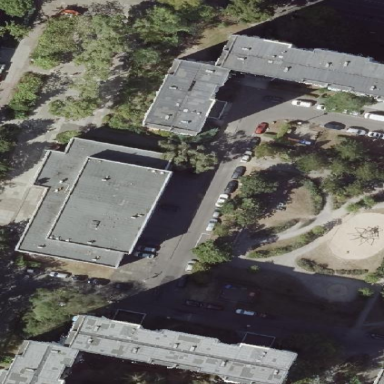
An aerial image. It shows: Clinic building offering healthcare services.